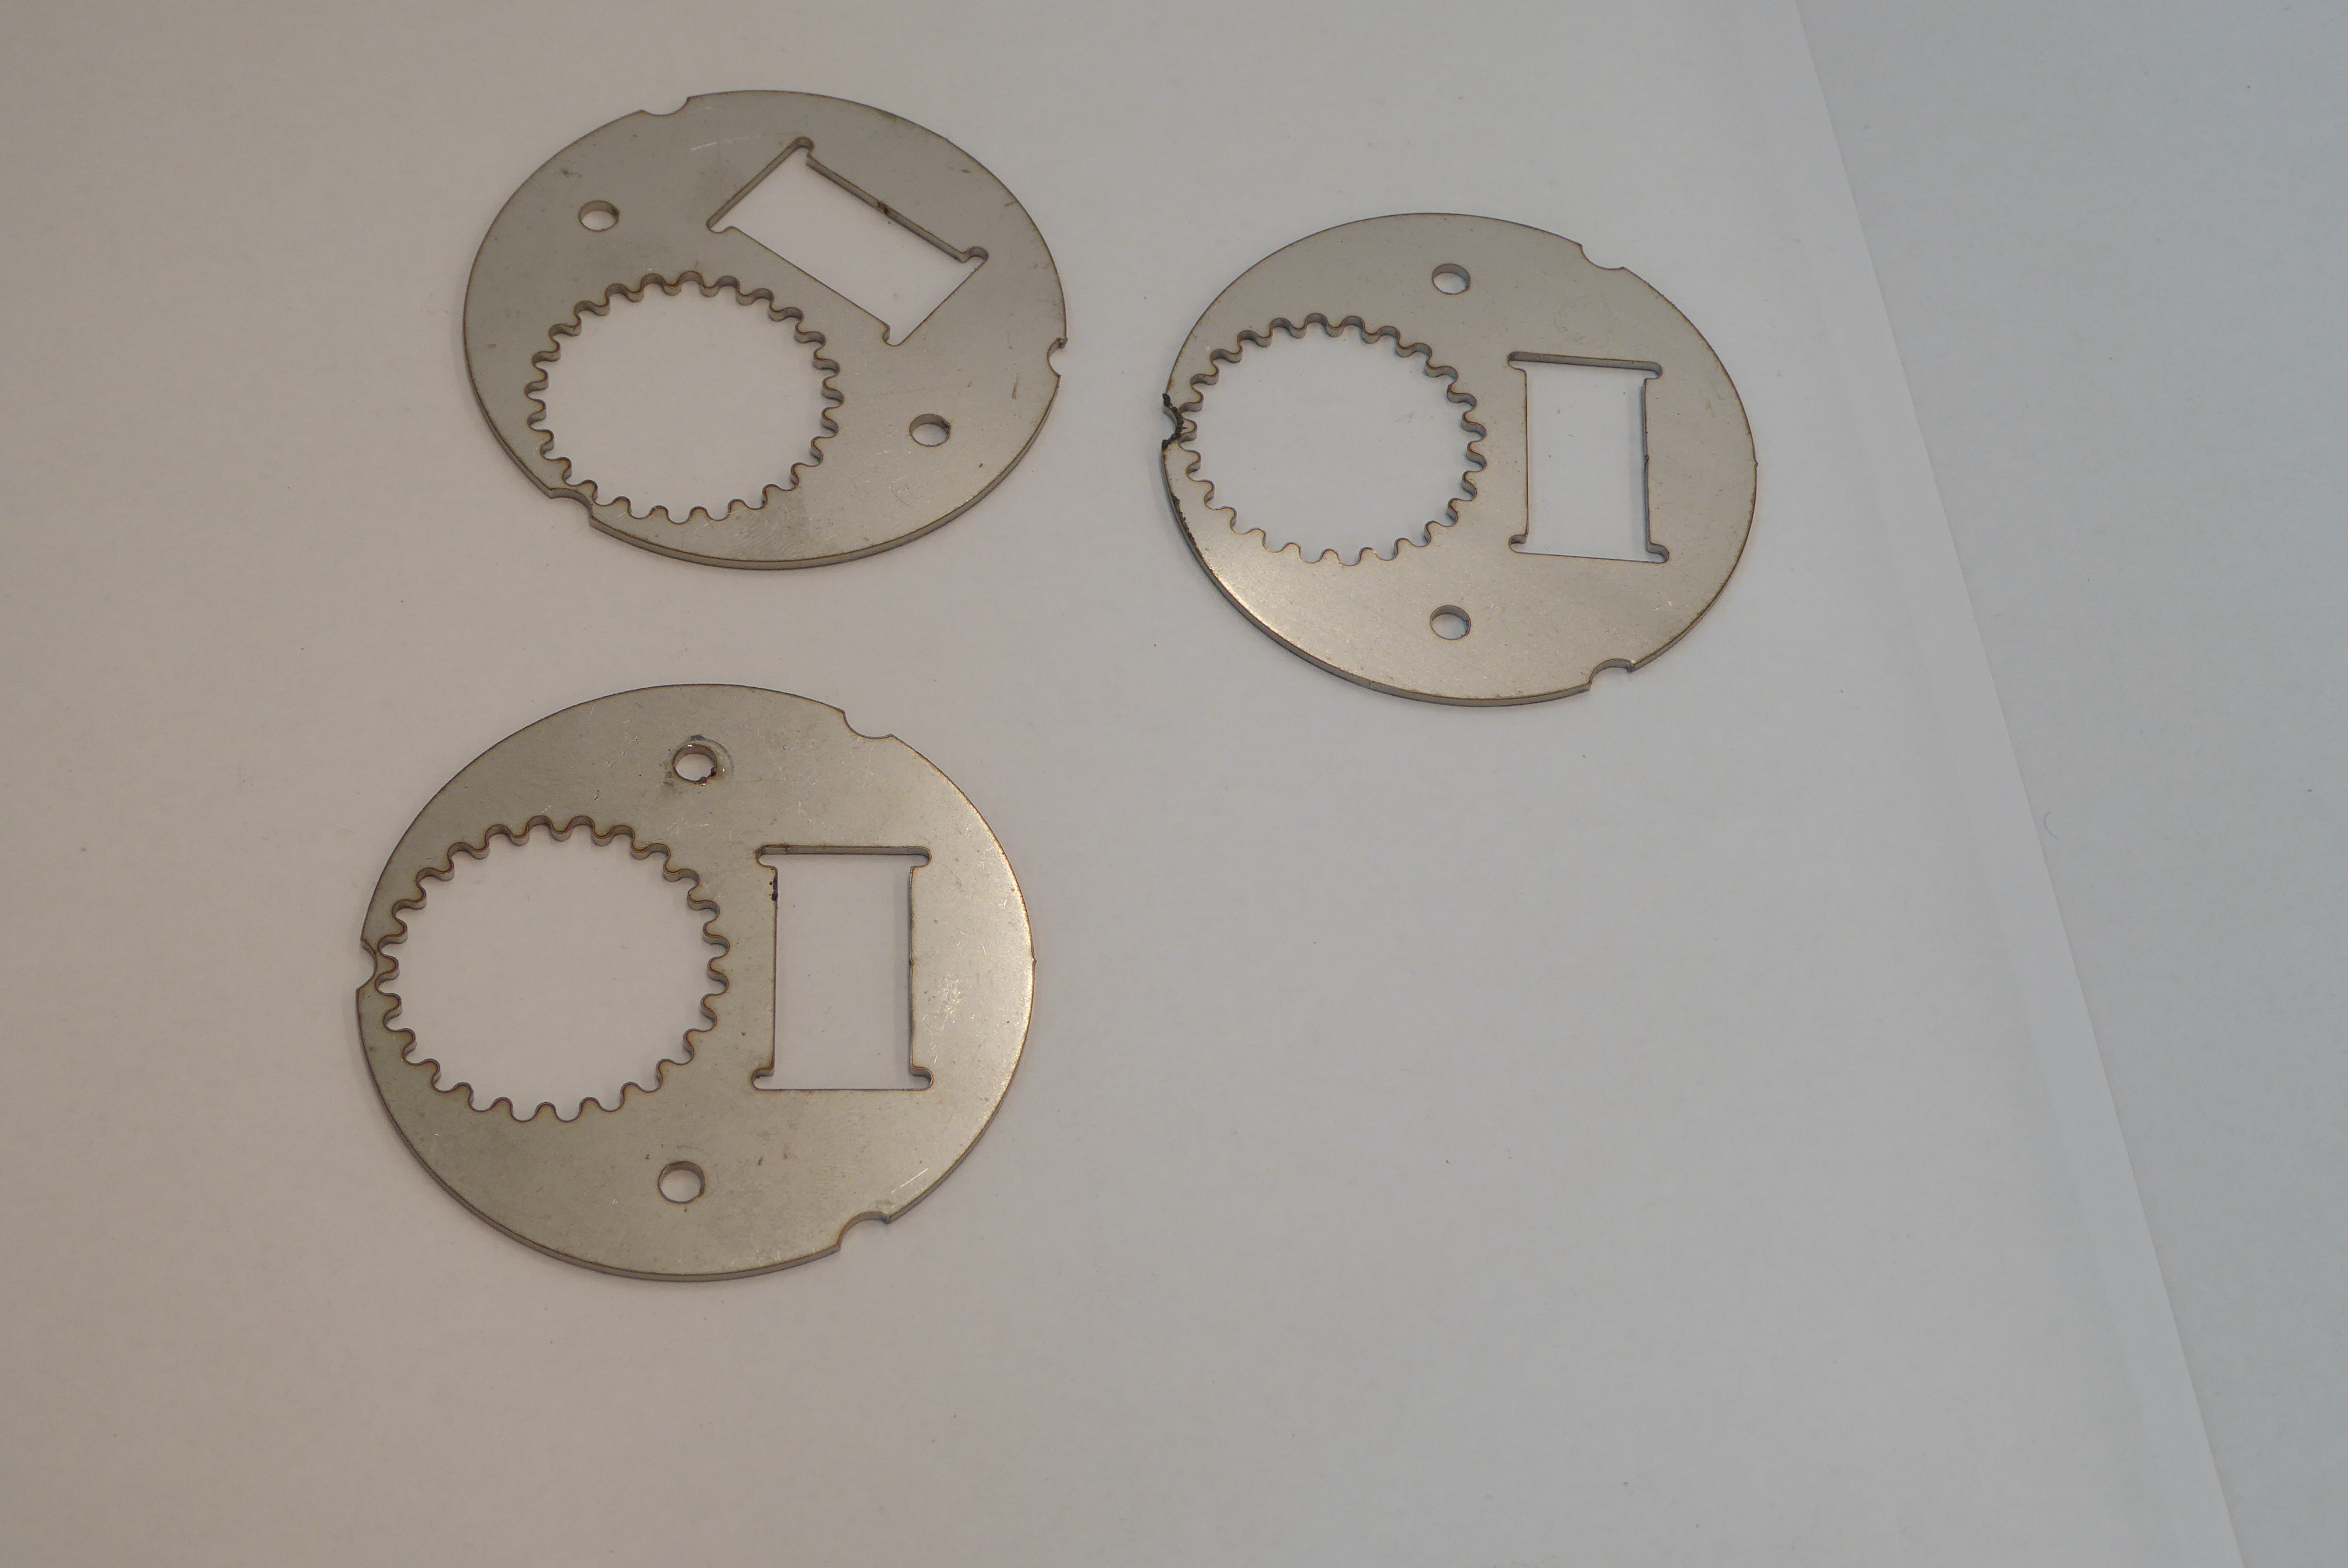
Label: Bottle Opener - Inlay